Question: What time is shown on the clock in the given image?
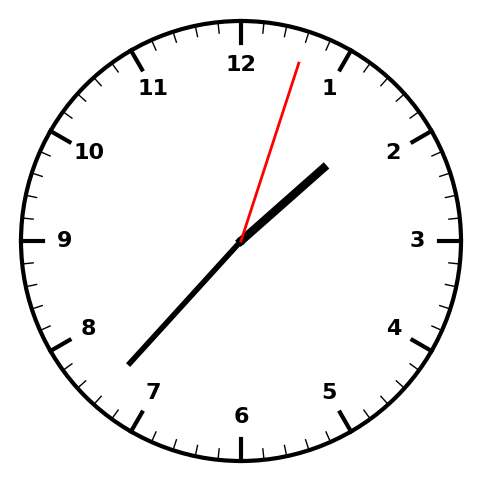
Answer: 01:37:03